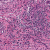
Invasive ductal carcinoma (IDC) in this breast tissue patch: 0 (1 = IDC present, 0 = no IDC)